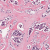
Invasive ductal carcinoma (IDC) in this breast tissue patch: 1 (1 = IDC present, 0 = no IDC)